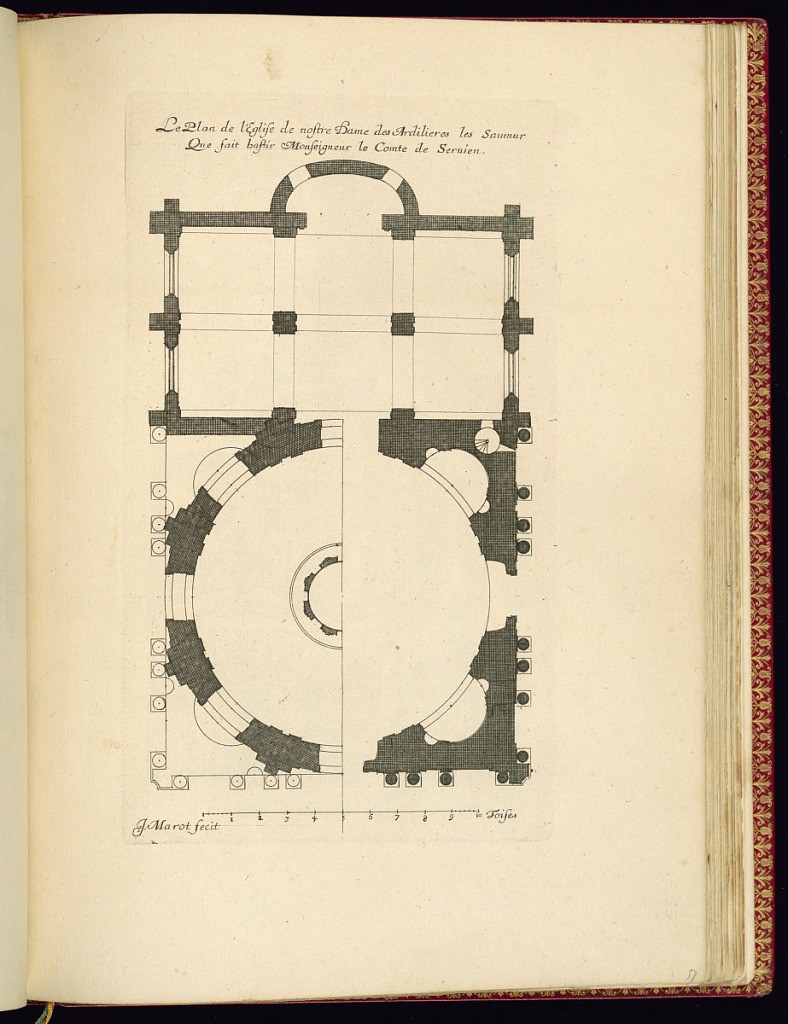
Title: Le Plan de l’Eglise de nostre Dame des Andilieres les Saumur Que fait bastir Monseigneur le Comte de Servien
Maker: Jean Marot, French, 1619 - 1679
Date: ca.1635–ca.1660
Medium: Etching on laid paper
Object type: Print
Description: Architectural floor plan for a church with a rotunda. A scale below. The plate is titled and signed.